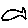
Label: fish